Question: I'm currently selecting all streams that are given saved for 1 episode.
My problem is: I only want 1 stream per episode to be selected.
I first wanted to save the episode-number with all the other data in an array and delete the doubled entrys. Means: If there would be 2 entrys with the same episode-number, delete one.
However I think the better solution would be to make this with an sql query.. I don't know, maybe it's the worse option.
My question now is: How do I make a SQL Query, which gives me only 1 result for each episode-number and language?
Maybe the screenshot helps a little bit.

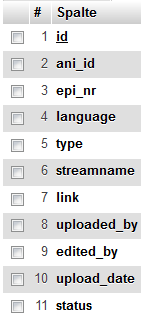
Answer: You need to include additional criteria for which episode you want to keep. Here's an example that keeps the first-uploaded record (assuming upload dates are precise enough to be unique):
'''
SELECT s.*
FROM (
select epi_nr, MIN(upload_date) As upload_date
from Spalte
group by epi_nr
) g
INNER JOIN Spalte s on s.epi_nr = g.epi_nr AND s.upload_date = g.upload_date
'''